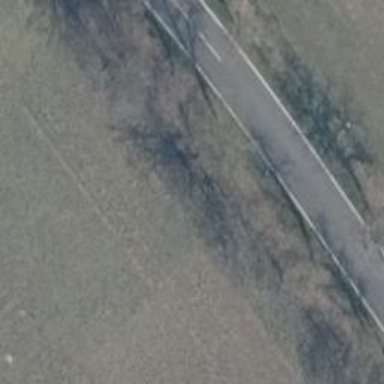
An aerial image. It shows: Row of broadleaved trees.